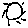
Label: sun